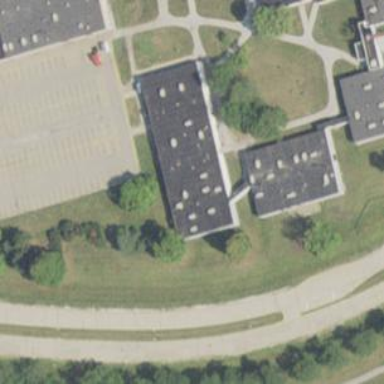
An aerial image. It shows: College building.